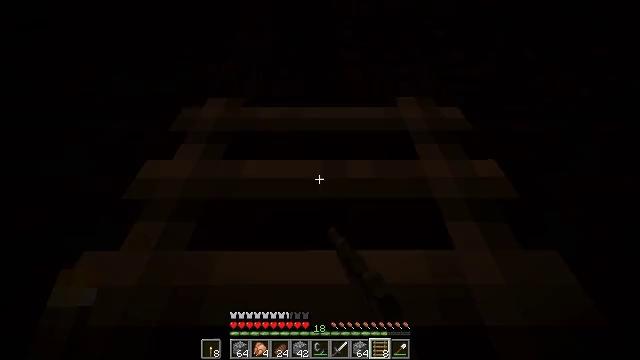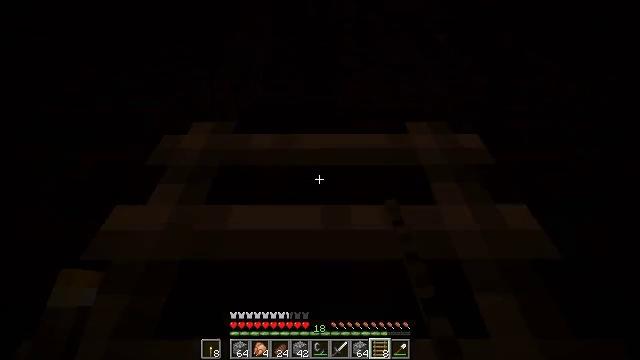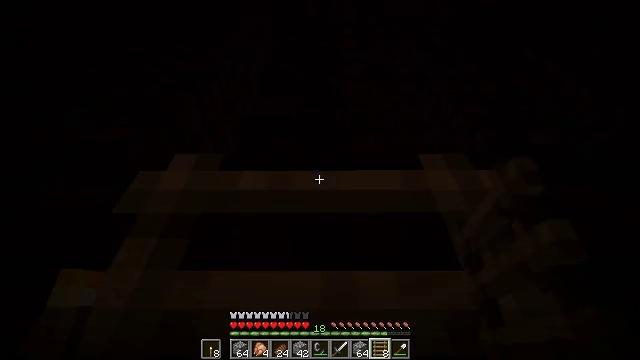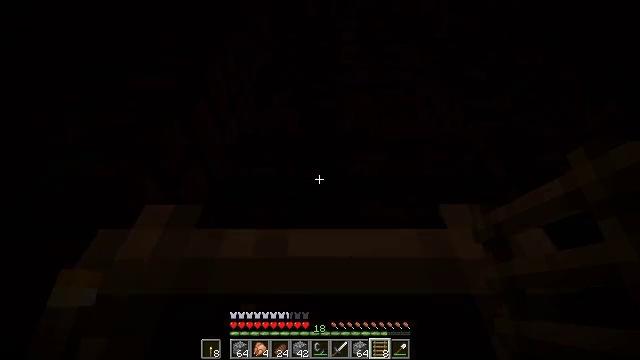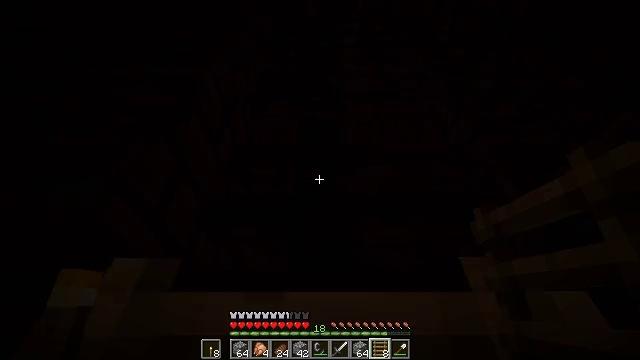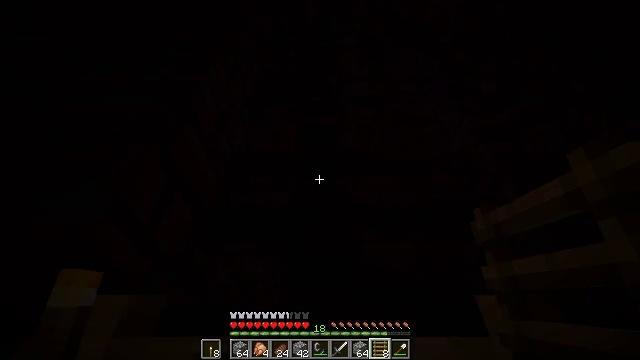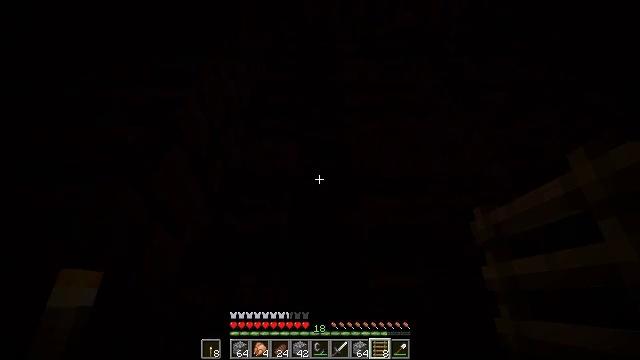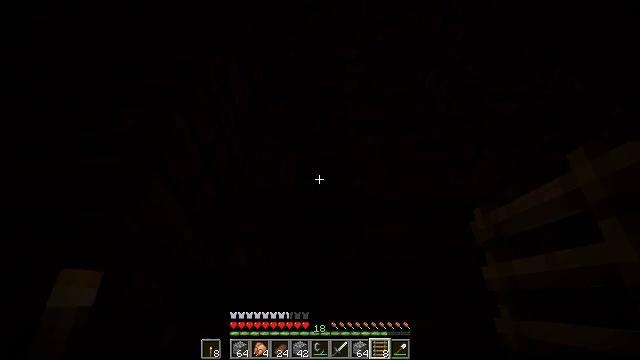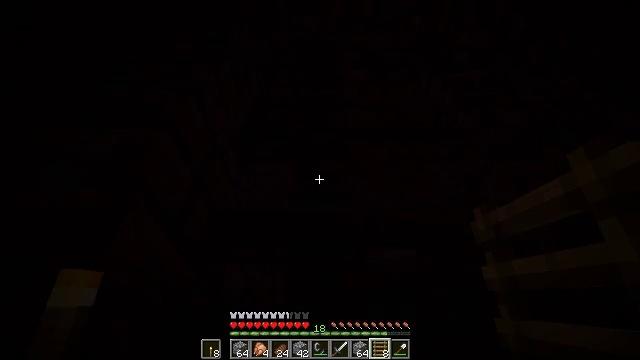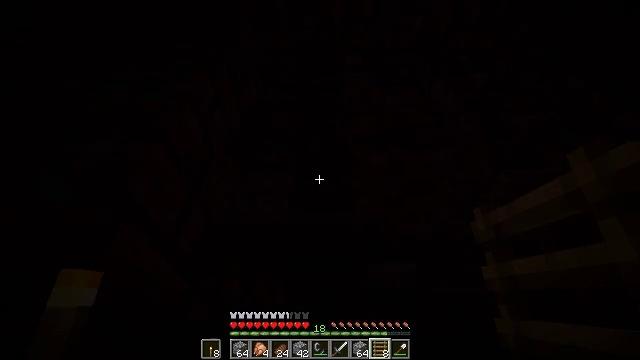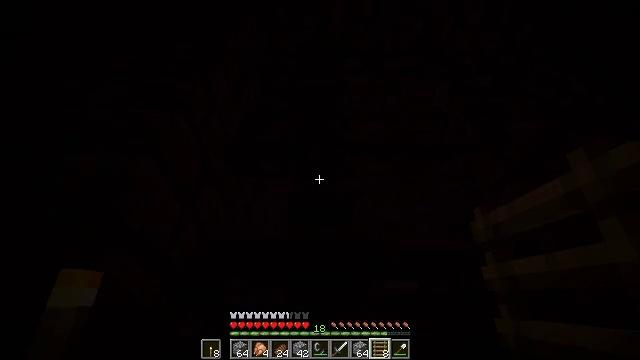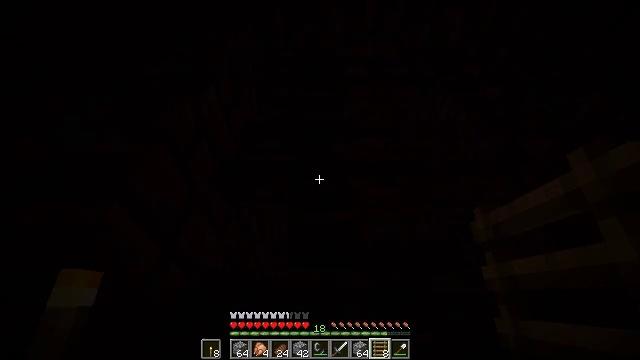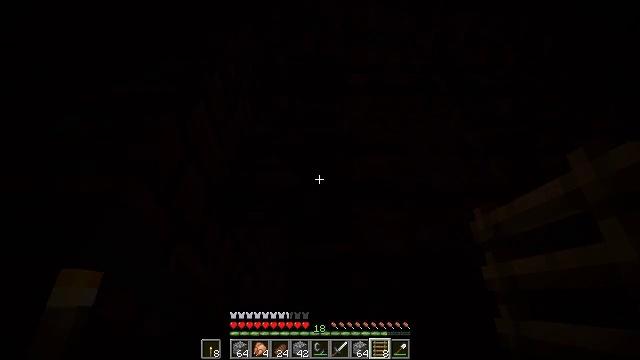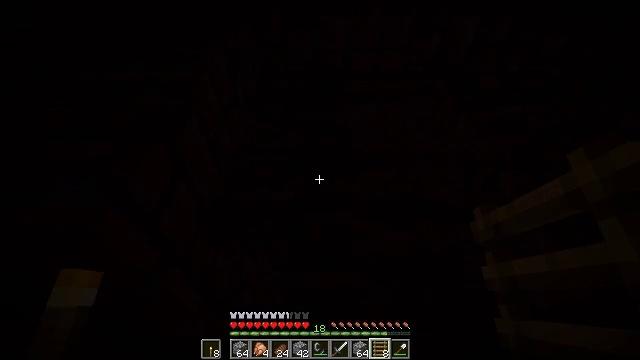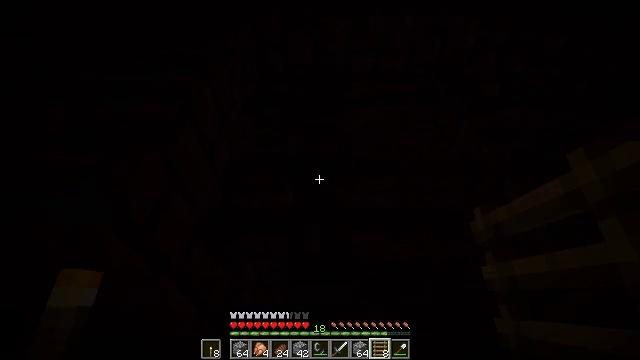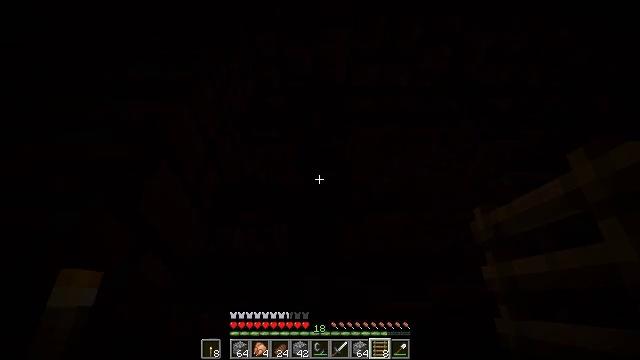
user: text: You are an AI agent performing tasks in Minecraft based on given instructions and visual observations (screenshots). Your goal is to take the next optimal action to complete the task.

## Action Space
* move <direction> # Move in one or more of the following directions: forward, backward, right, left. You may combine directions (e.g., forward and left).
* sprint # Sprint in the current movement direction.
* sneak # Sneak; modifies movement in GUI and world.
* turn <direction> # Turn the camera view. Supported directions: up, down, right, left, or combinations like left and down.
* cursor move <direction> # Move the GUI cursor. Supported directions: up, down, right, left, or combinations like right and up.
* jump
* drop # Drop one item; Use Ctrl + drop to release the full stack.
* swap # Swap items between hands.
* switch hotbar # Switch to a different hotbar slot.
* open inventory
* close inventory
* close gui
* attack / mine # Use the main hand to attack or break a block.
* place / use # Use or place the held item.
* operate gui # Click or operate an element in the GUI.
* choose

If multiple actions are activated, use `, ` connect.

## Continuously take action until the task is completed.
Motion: motion action
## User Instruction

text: Collect the nether brick fence using a pickaxe.
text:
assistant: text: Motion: move forward, use / place
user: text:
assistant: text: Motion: move forward, use / place
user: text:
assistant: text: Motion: move forward, use / place
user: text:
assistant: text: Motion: move forward, use / place
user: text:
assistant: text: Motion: move forward, use / place
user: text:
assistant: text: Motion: move forward, use / place
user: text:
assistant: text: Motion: move forward, use / place
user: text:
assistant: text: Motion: move forward, use / place
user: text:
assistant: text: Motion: move forward, use / place
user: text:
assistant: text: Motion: move forward, use / place
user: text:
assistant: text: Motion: move forward, use / place
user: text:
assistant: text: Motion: move forward, use / place
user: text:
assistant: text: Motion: move forward, use / place
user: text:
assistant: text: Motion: move forward, use / place
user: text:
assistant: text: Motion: move forward
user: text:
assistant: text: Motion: move forward
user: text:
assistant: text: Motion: move forward
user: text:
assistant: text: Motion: move forward, turn left and down
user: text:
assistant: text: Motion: move forward, turn left and down
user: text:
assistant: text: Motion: move forward, turn down
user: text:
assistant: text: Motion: move forward, turn down
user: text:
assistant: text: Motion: move forward, turn right and down
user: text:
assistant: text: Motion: move forward, turn down
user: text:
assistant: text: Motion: move forward, turn down
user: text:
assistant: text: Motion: move forward, turn down
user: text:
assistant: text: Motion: move forward
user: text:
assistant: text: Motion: move forward
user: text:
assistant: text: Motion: move forward
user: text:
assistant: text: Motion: move forward
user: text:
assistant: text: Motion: move forward